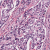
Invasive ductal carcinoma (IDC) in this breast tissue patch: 1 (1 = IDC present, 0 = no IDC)